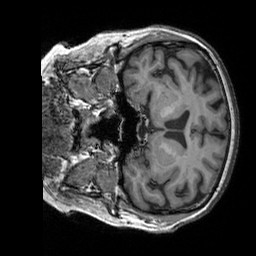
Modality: T1w
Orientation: coronal
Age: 65
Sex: female
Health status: healthy
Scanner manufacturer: siemens
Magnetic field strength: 3 T
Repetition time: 2.3 s
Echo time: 0.00303 s